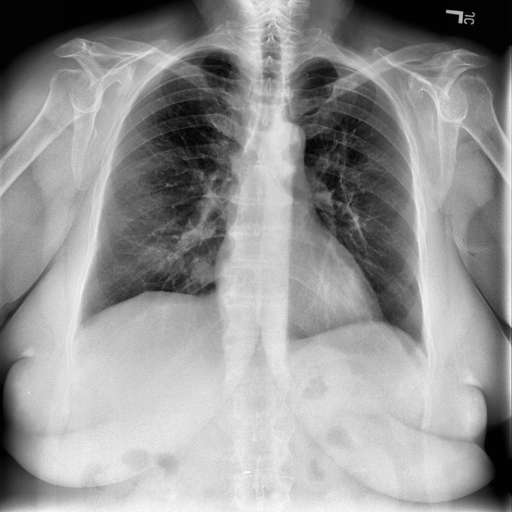
Finding: NORMAL